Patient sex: F
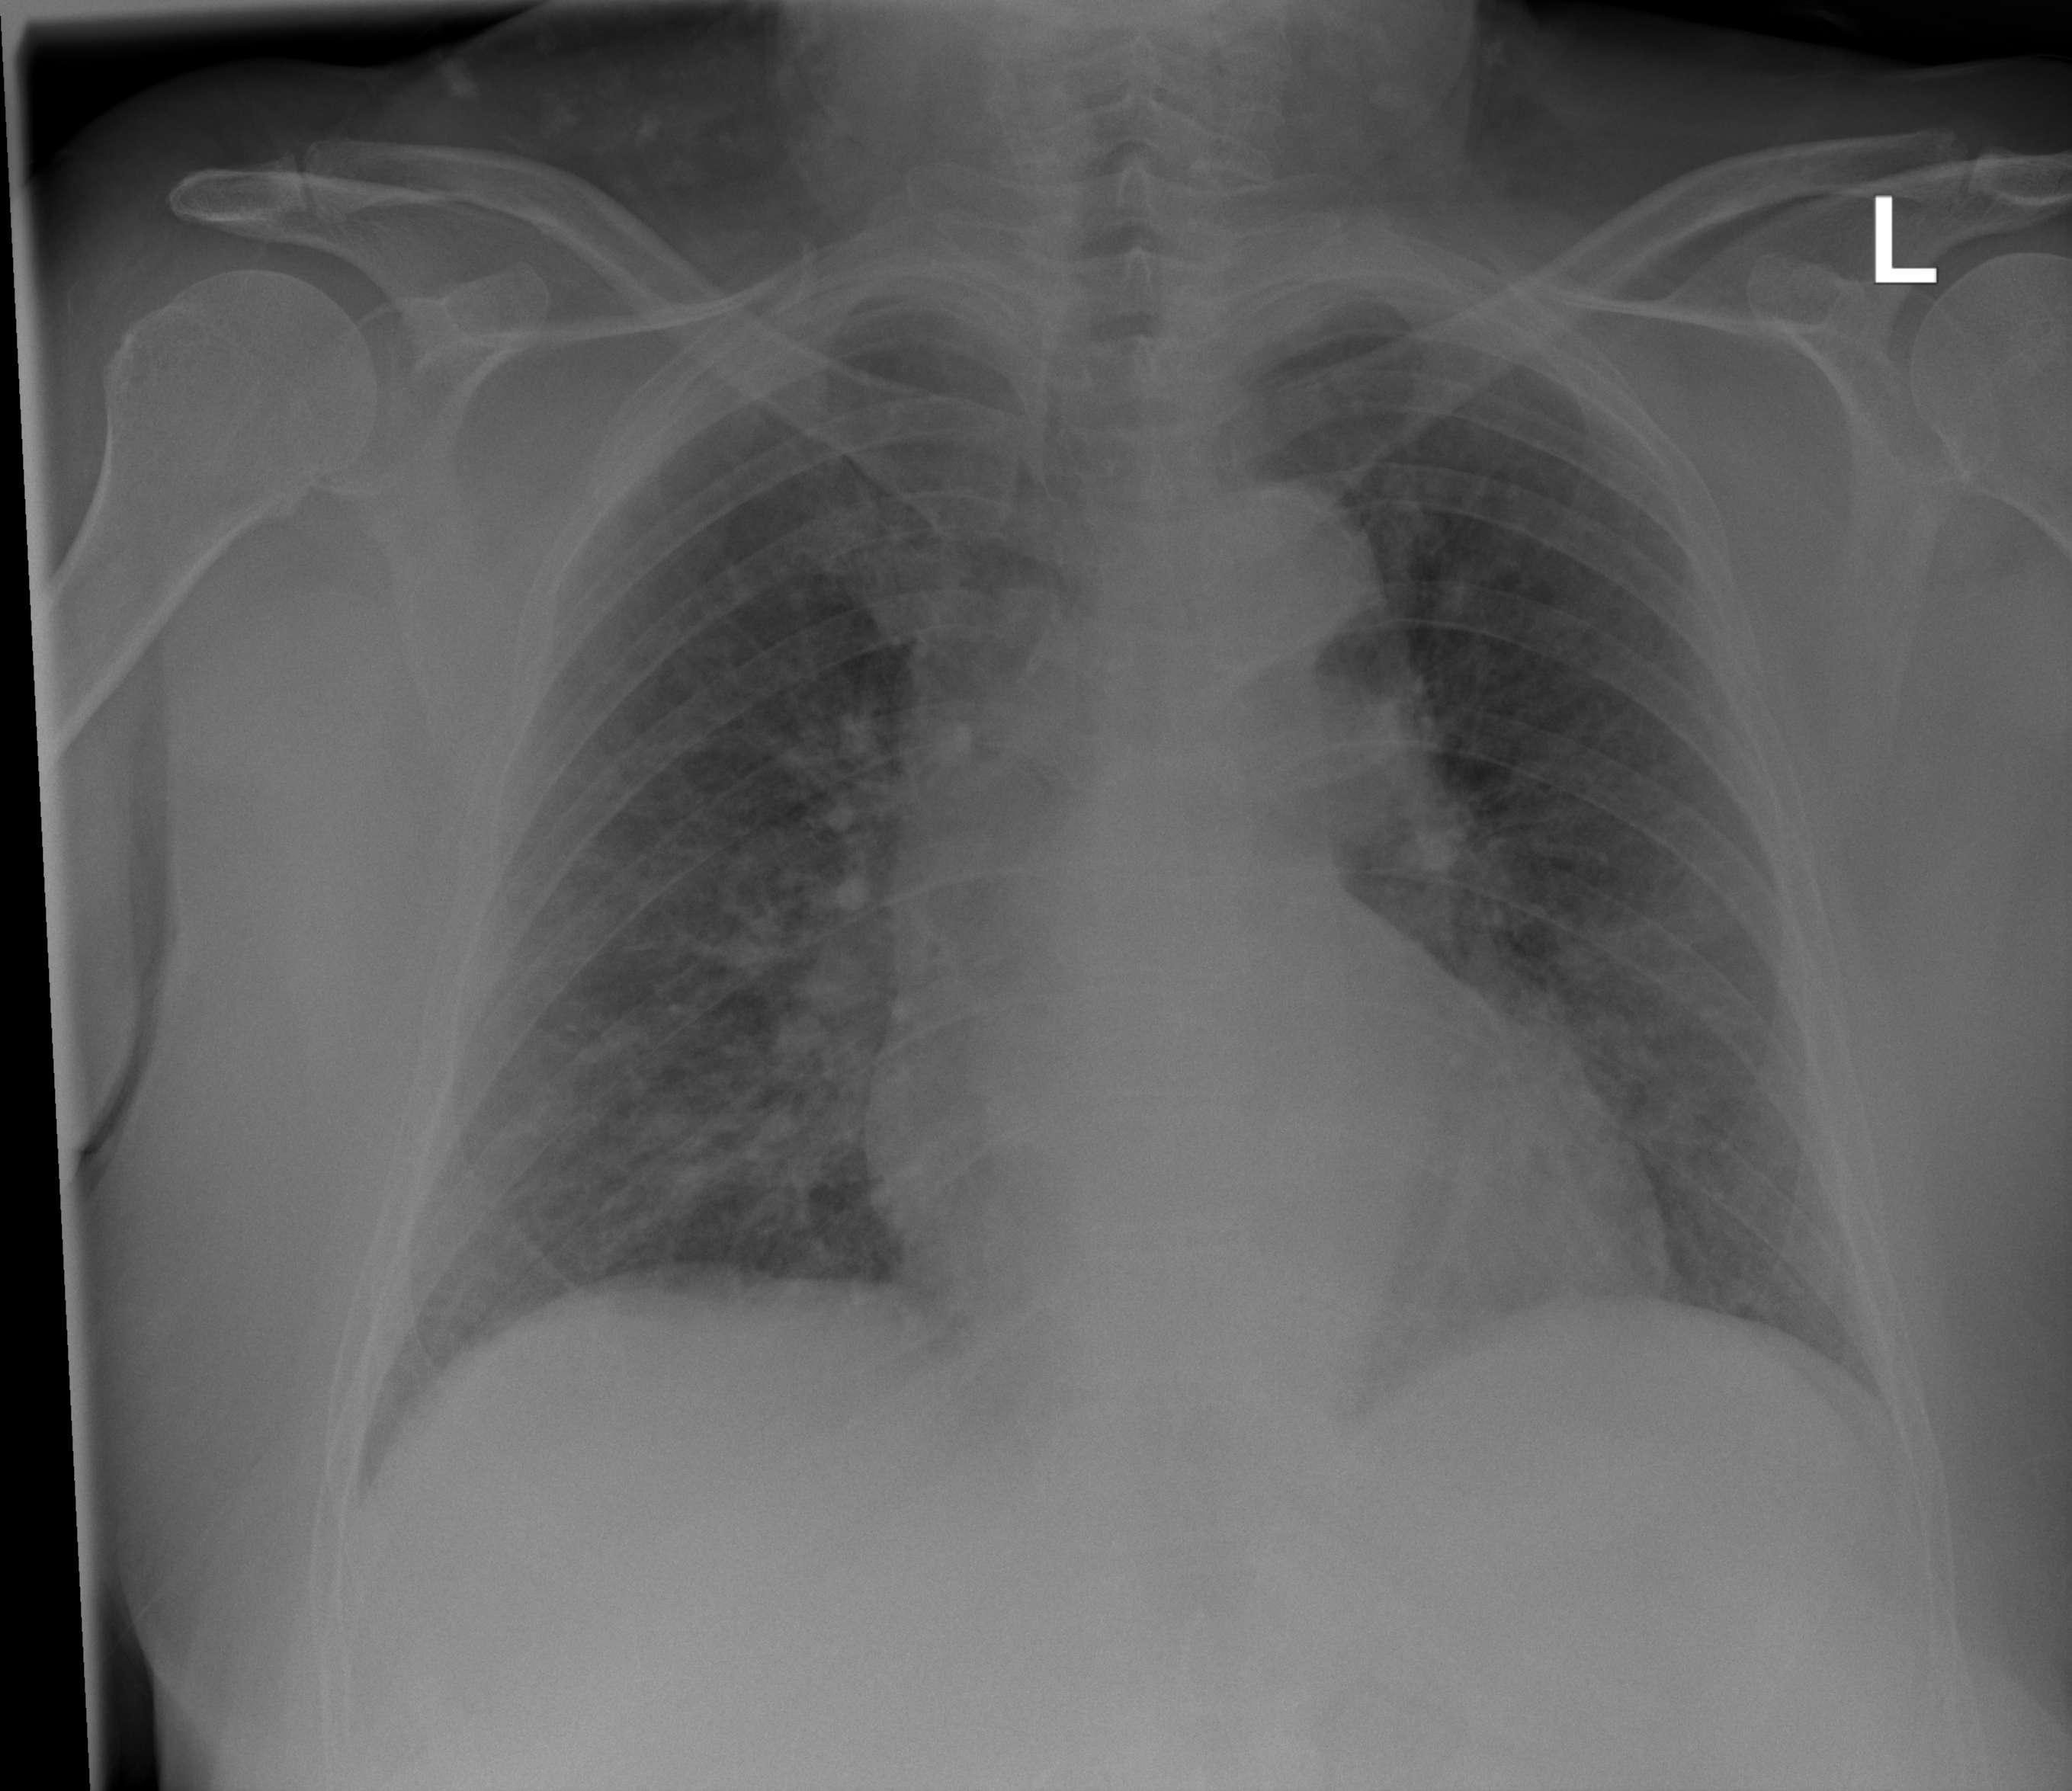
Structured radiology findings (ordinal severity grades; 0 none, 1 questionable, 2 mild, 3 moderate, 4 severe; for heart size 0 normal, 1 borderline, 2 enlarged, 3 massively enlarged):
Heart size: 0
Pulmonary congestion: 2
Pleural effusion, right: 0
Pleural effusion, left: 0
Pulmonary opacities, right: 2
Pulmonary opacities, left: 2
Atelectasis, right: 2
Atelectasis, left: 2